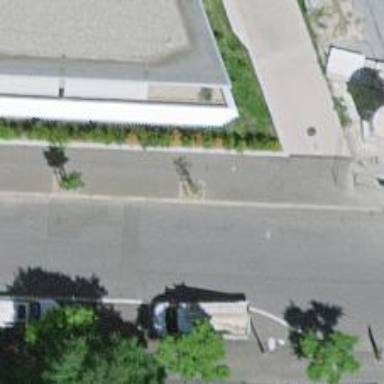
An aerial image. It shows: Broadleaved tree typically found along the streets.